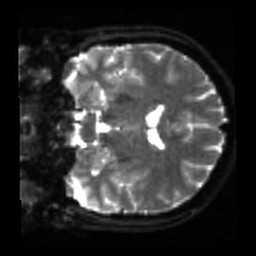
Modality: sbref
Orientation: coronal
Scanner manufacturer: siemens
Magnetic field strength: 3 T
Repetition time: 4 s
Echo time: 0.0594 s